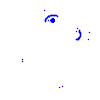
Particle: electron